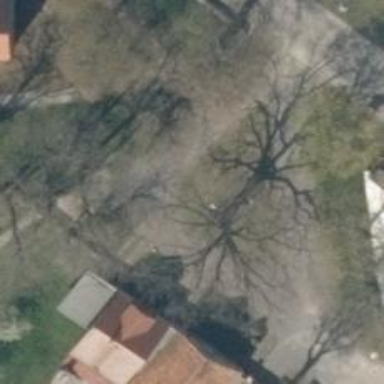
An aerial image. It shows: Natural monument of deciduous broadleaved tree.